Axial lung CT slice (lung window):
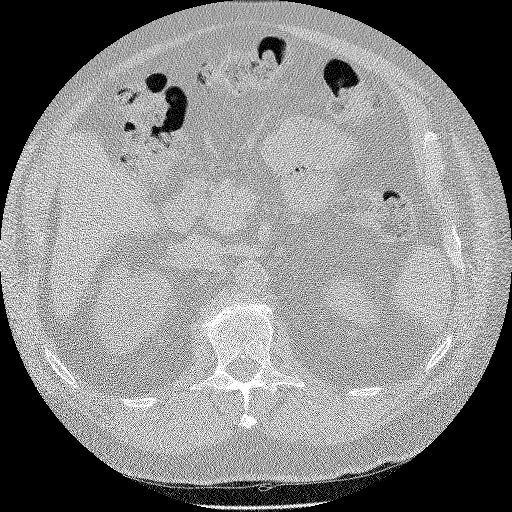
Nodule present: no